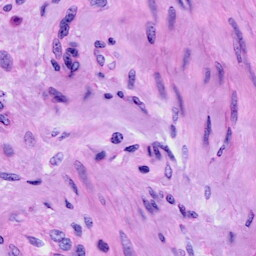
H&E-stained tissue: Cervix